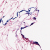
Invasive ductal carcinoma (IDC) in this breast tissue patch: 0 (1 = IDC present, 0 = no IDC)